Interaction volume radius: 10 \u00c5
Interaction volume height: 10 \u00c5
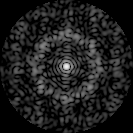
Disorder parameter: 0.7652